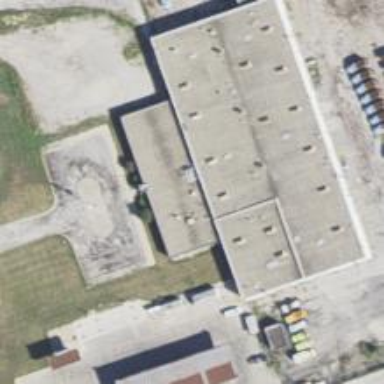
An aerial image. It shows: Industrial building used for industrial purposes.